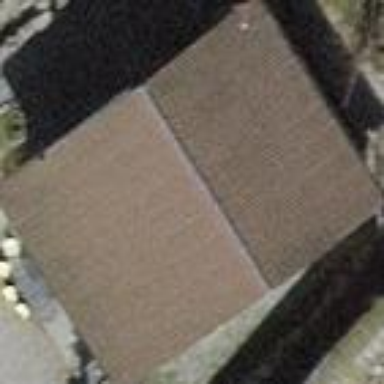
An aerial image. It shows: Building with tile roof.